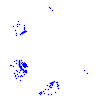
Particle: electron